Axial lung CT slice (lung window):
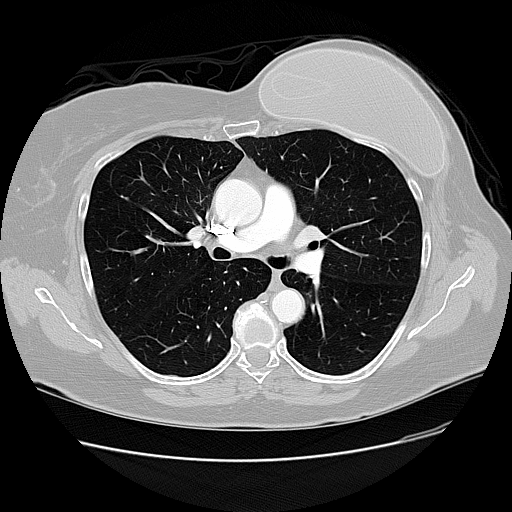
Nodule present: no